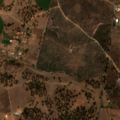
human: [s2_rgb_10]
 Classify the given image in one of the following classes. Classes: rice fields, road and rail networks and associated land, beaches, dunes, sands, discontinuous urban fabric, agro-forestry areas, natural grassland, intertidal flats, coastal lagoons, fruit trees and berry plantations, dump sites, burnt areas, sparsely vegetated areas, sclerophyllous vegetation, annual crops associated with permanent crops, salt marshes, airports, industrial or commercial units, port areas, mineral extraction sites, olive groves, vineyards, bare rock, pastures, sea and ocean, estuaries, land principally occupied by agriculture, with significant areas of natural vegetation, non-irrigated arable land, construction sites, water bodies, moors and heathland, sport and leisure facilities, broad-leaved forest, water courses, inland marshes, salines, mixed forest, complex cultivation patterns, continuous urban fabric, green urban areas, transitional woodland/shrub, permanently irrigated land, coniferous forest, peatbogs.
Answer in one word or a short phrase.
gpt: non-irrigated arable land, permanently irrigated land, complex cultivation patterns, agro-forestry areas, transitional woodland/shrub